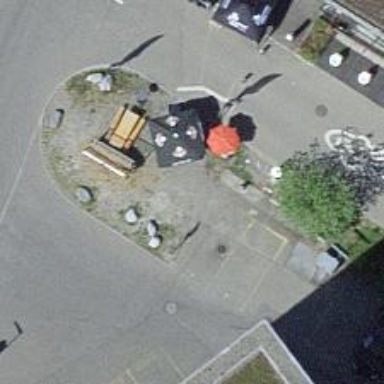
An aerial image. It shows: Blue bench.